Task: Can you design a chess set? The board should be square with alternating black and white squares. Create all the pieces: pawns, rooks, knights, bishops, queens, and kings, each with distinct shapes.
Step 54:
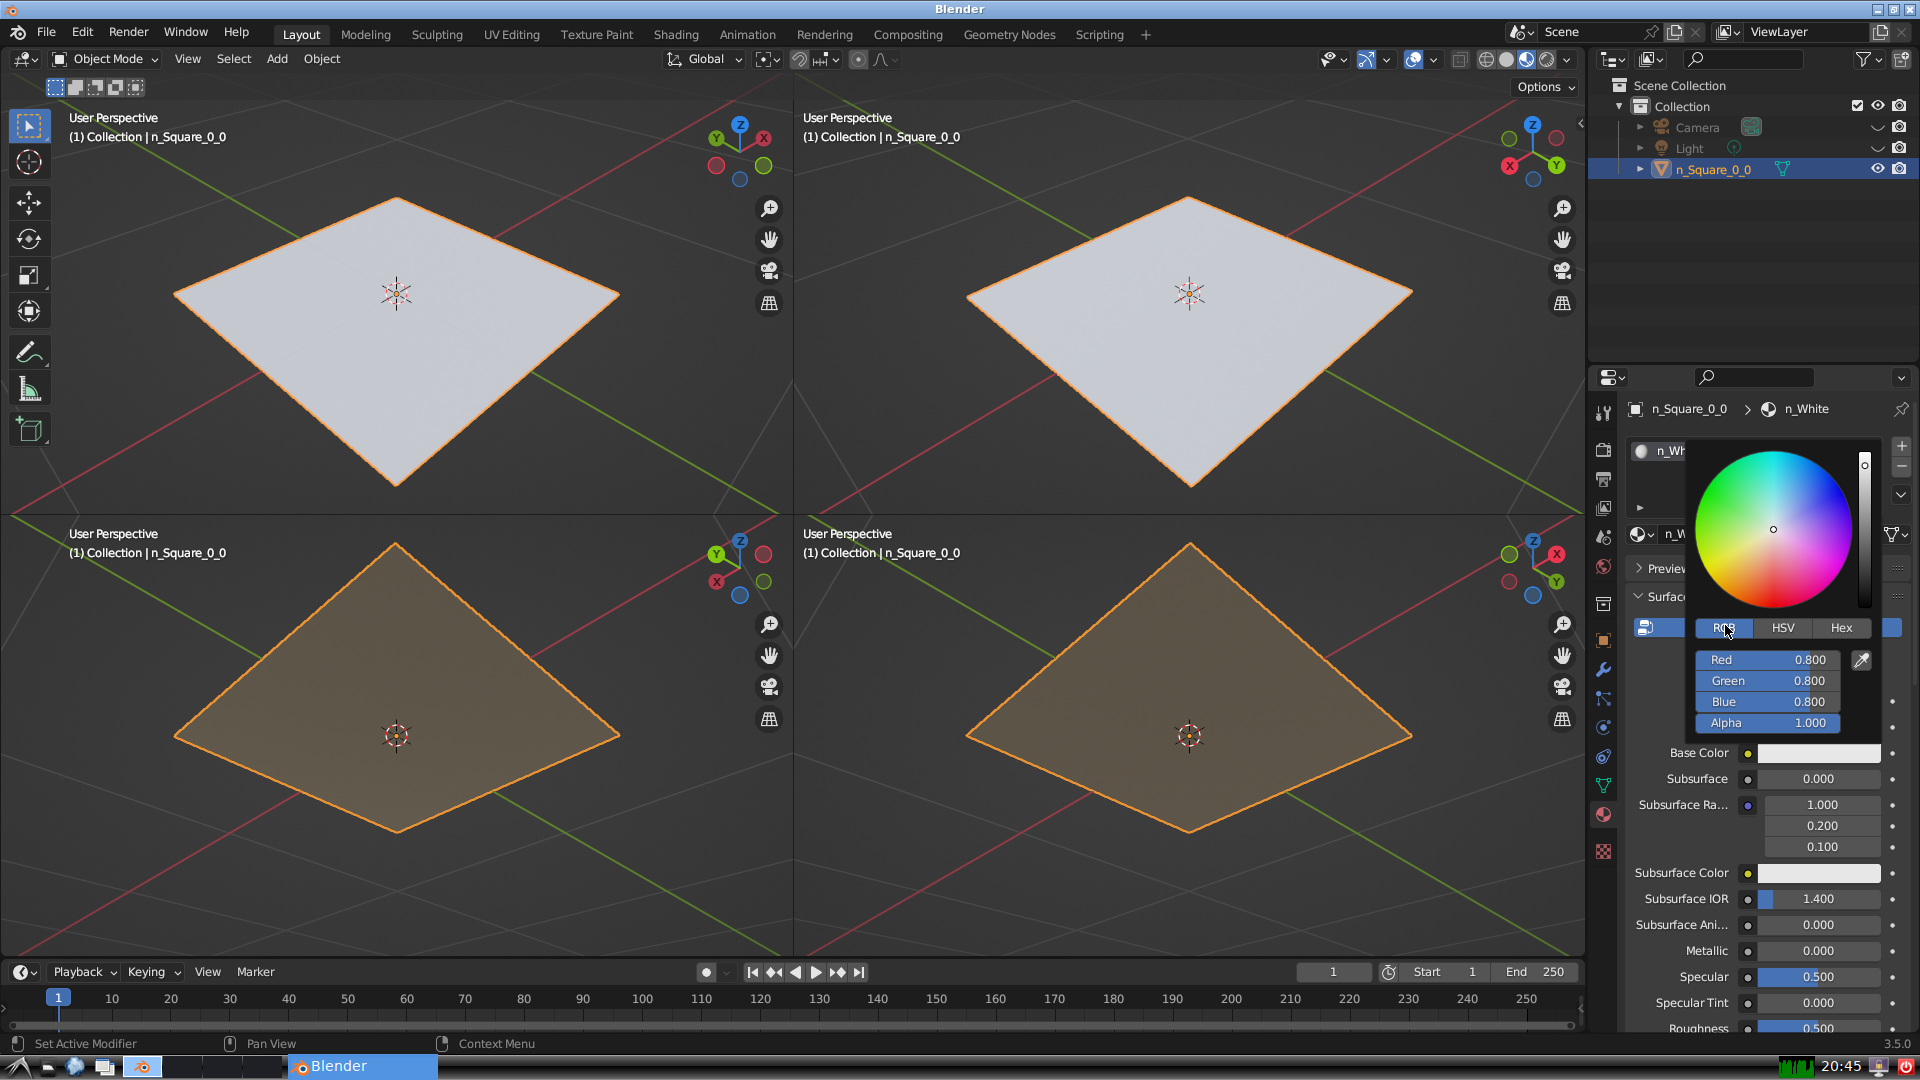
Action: {"mouse_move": [1770, 658]}